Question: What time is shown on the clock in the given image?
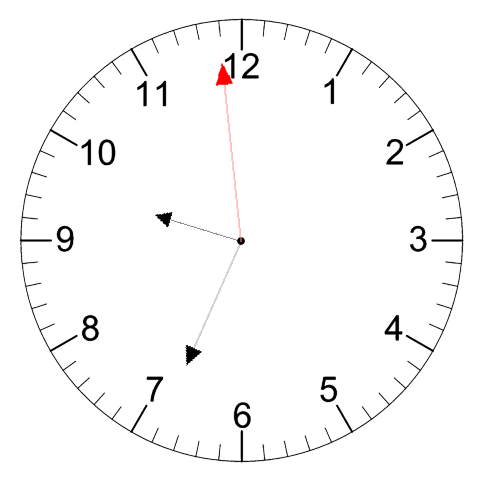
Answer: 09:33:59